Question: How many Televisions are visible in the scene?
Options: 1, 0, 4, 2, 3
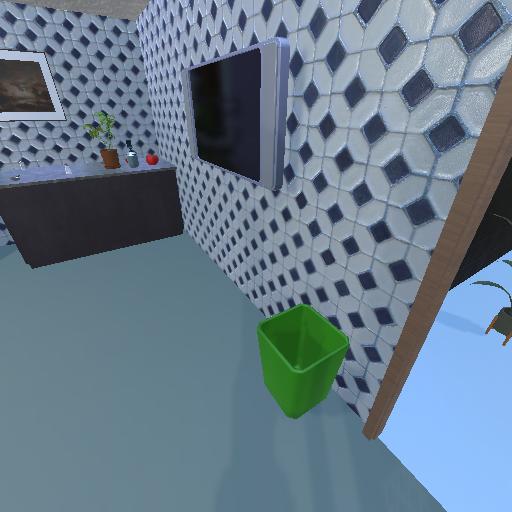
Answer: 1